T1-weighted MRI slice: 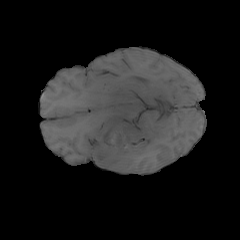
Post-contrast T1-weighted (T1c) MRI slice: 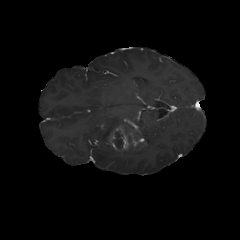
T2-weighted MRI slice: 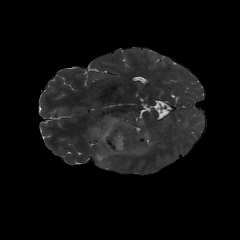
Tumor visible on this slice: yes